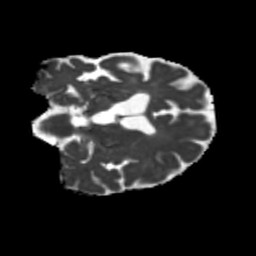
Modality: MD
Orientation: coronal
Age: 64
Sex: male
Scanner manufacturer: siemens
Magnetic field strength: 3 T
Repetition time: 5.25 s
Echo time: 0.08 s